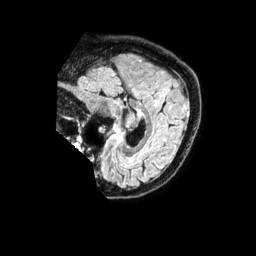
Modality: FLAIR
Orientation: sagittal
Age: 65
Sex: male
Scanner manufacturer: philips
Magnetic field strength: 1.5 T
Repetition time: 4.8 s
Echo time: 0.3364 s